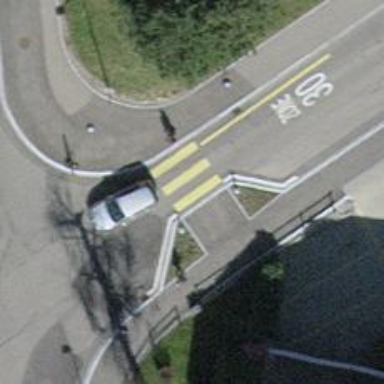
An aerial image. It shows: Uncontrolled road crossing.